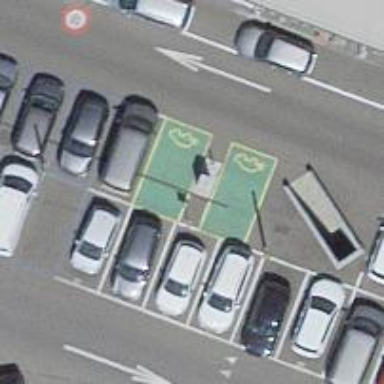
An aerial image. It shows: Charging station.